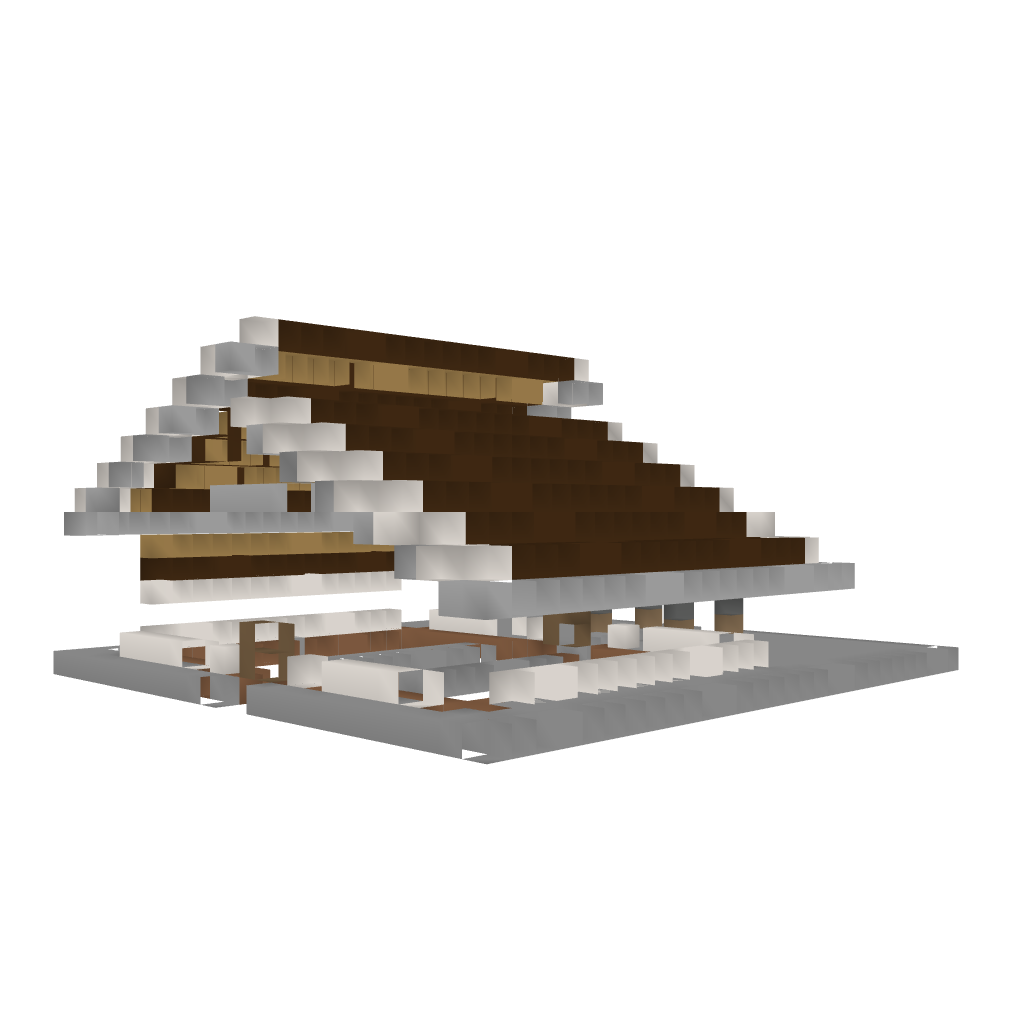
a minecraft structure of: little modern house